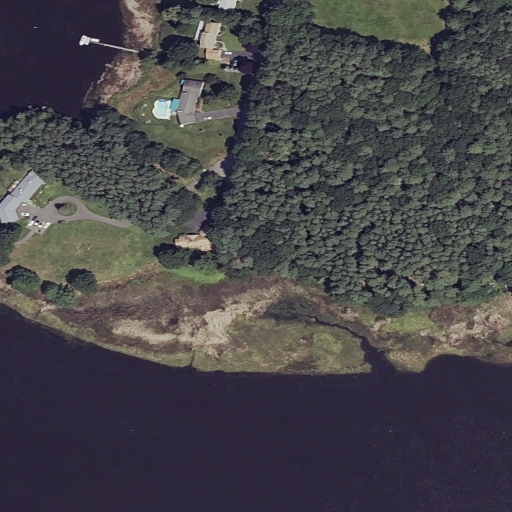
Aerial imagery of cape in Maine named Chase Point containing evergreen forest, open water, herbaceous wetlands, open development, mixed forest, low intensity development, grassland, pasture, medium intensity development, and woody wetlands